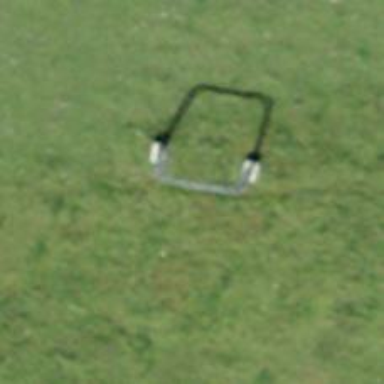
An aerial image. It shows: Pylon for aerialway.